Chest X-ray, AP view. Patient: 15 years old, sex M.
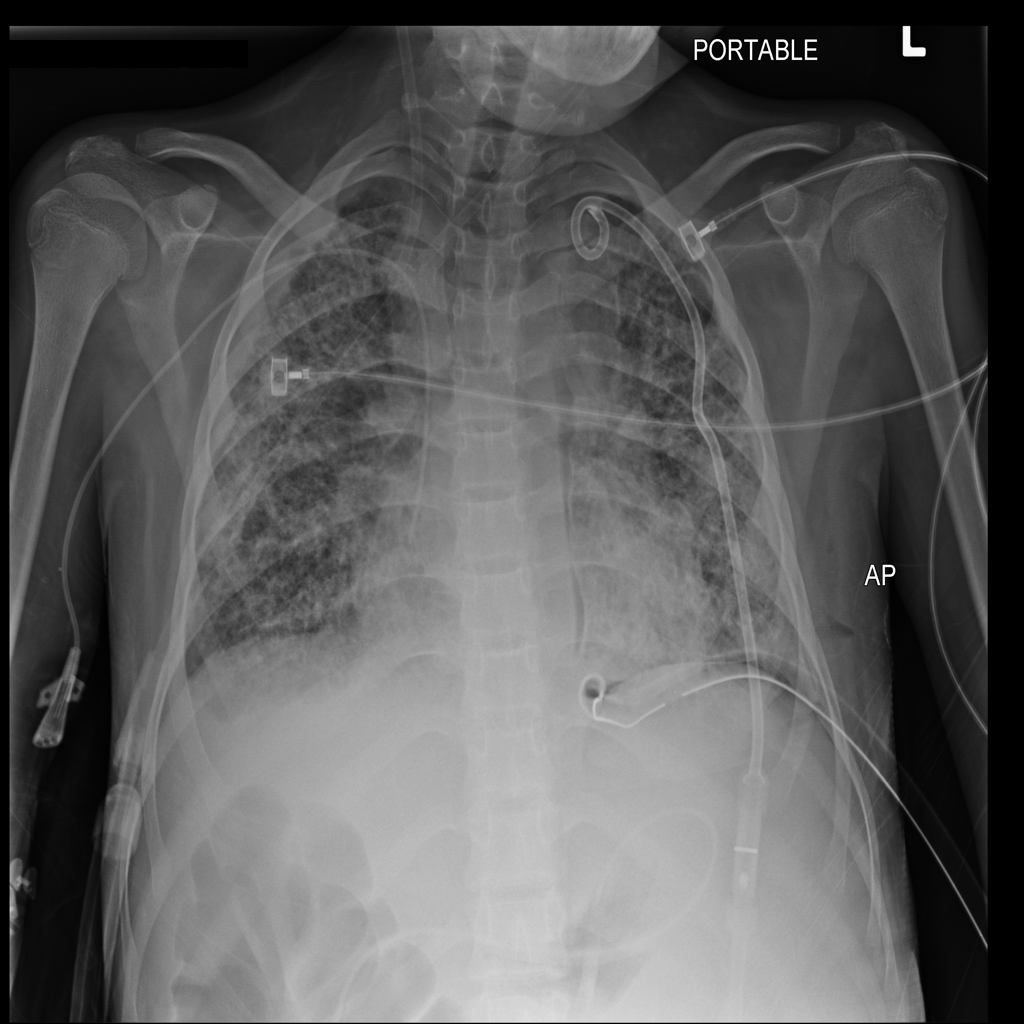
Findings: Pneumothorax